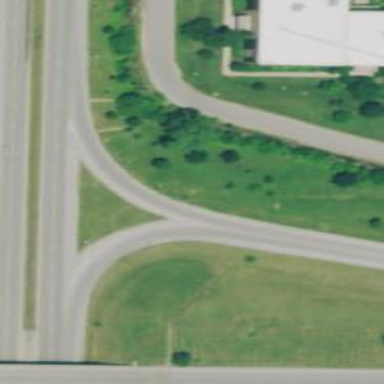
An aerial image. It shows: Trunk link highway.